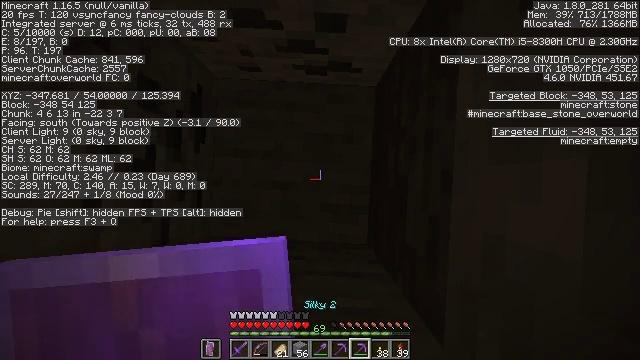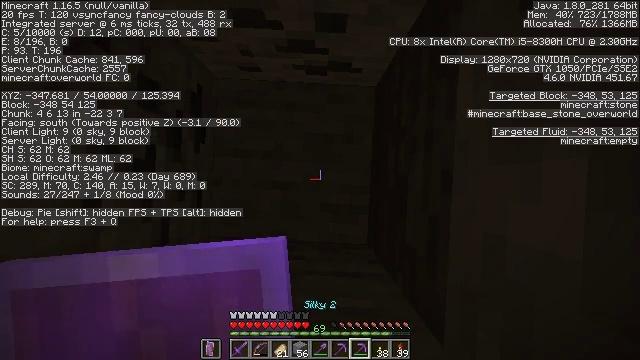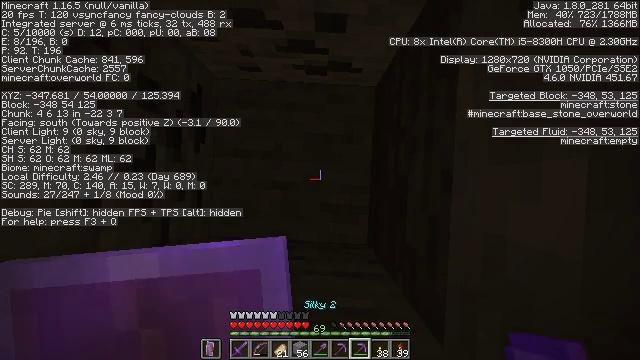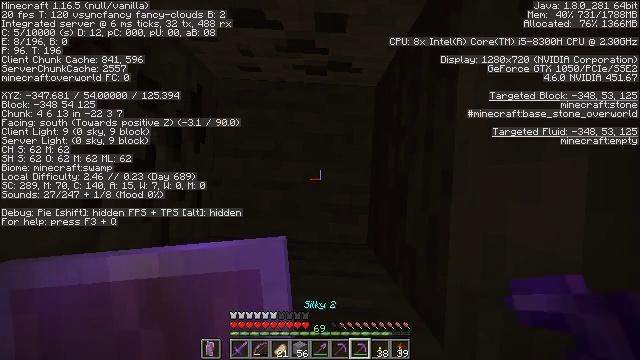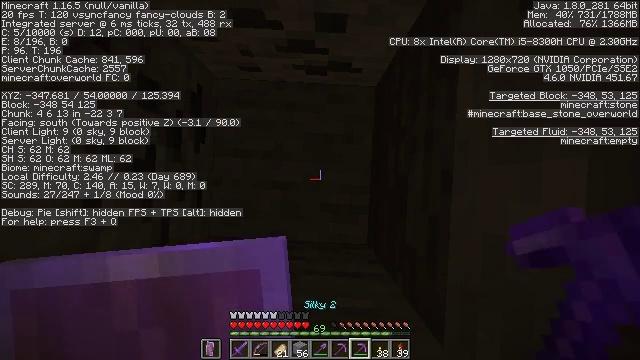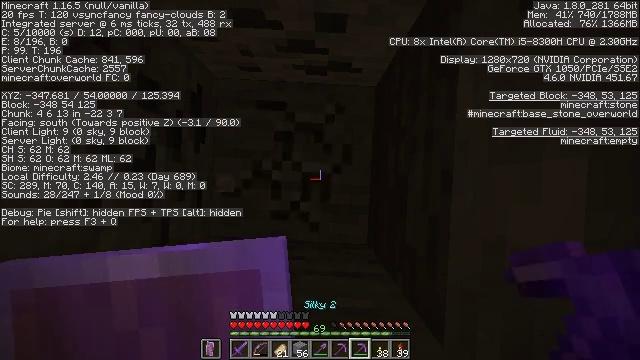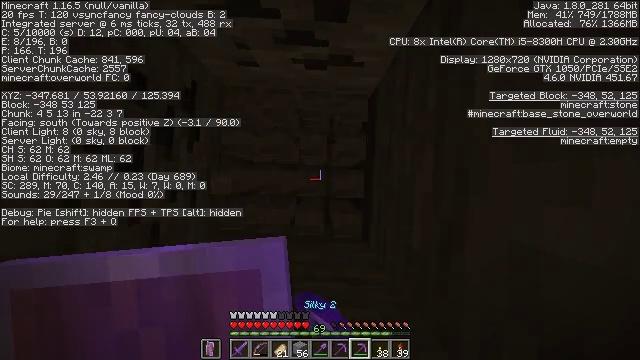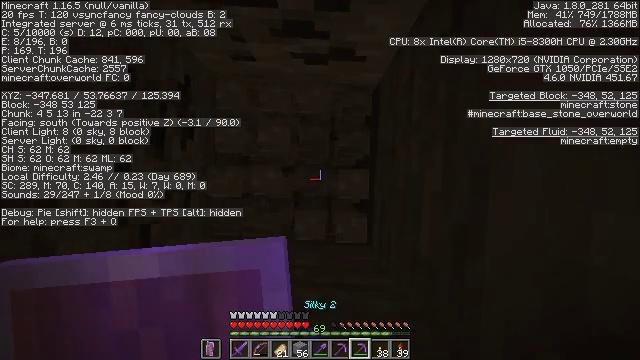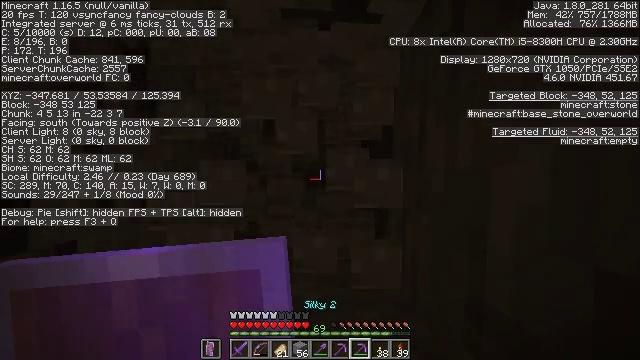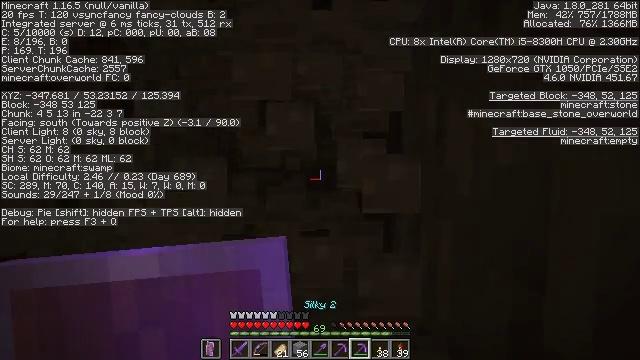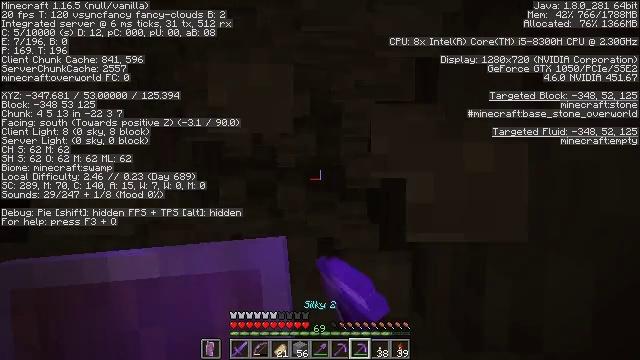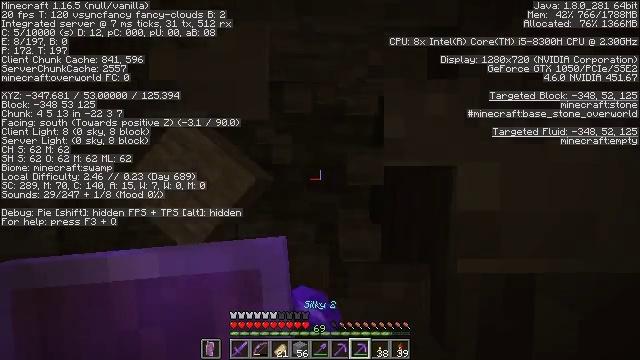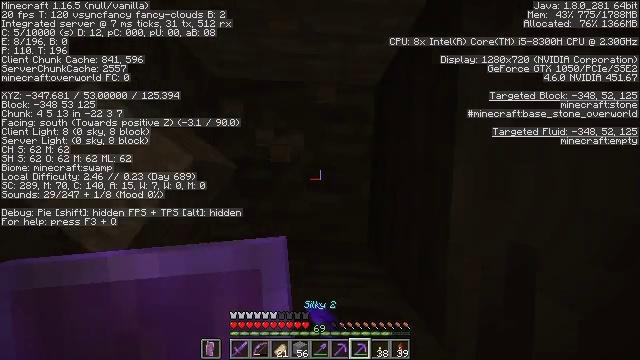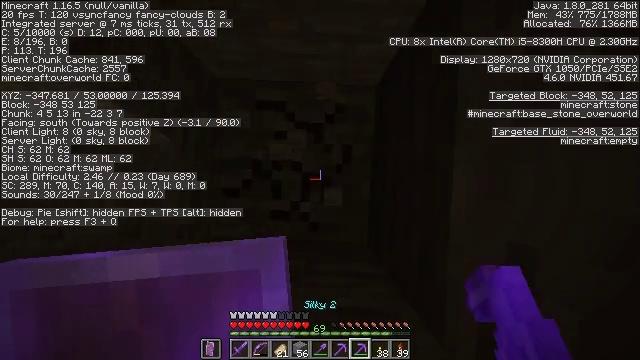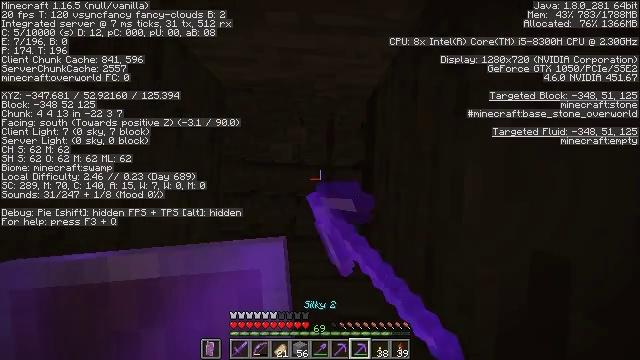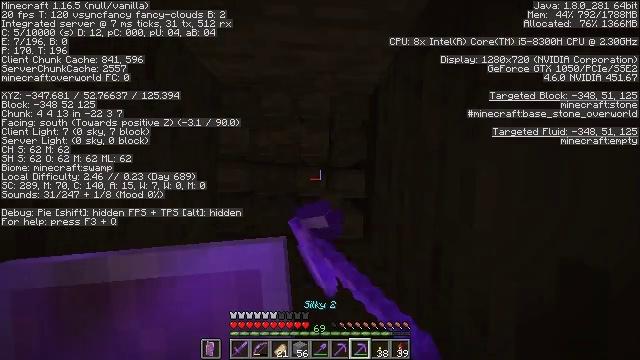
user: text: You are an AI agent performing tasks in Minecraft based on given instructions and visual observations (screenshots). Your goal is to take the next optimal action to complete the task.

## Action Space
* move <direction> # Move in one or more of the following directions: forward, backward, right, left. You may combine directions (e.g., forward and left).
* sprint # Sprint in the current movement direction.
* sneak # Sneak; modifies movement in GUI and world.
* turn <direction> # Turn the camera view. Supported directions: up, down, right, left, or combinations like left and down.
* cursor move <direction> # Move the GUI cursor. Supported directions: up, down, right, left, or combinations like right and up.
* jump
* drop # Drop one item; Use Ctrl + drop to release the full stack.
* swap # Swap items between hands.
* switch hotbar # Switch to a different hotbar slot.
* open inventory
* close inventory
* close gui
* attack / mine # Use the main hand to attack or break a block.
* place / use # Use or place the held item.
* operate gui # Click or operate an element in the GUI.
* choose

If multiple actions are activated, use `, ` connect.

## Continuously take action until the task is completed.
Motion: motion action
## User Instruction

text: Harvest stone in the caves.
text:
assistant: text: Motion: no_op
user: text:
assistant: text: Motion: no_op
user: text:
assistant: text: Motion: no_op
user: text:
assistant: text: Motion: no_op
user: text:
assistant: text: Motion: attack / mine
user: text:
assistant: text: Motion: attack / mine
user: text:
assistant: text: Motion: attack / mine
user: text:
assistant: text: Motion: attack / mine
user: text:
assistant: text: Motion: attack / mine
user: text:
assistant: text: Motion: attack / mine
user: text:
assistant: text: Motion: attack / mine
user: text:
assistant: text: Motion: attack / mine
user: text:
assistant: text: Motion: attack / mine
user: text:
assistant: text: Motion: attack / mine
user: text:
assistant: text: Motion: attack / mine
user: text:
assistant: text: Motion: attack / mine
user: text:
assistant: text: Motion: attack / mine
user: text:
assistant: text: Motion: attack / mine
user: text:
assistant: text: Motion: attack / mine
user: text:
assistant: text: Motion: attack / mine
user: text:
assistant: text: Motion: attack / mine
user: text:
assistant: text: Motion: attack / mine
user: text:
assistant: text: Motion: attack / mine
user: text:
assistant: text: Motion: attack / mine
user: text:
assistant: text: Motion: attack / mine
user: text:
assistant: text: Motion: attack / mine
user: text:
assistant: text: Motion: no_op